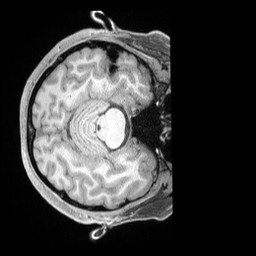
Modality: T1w
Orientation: axial
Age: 32
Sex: female
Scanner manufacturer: siemens
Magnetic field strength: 3 T
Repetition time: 2 s
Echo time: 0.00211 s